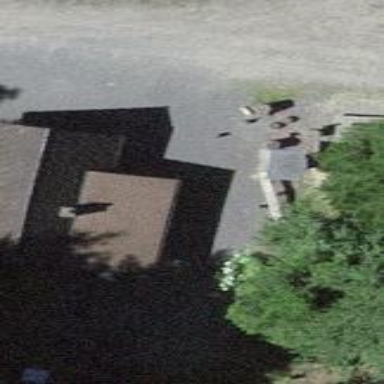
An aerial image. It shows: Hut.